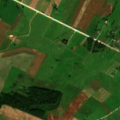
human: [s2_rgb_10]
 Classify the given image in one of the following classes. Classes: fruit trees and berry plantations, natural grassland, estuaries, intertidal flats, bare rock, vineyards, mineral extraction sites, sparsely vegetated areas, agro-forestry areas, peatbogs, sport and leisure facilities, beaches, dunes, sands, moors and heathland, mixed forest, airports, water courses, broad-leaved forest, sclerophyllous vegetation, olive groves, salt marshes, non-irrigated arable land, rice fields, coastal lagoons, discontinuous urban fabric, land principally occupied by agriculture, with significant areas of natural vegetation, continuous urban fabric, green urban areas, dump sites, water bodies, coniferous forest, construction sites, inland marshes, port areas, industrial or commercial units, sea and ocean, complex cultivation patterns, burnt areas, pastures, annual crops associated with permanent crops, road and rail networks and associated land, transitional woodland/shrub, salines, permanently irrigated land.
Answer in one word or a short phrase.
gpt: discontinuous urban fabric, non-irrigated arable land, pastures, complex cultivation patterns, broad-leaved forest